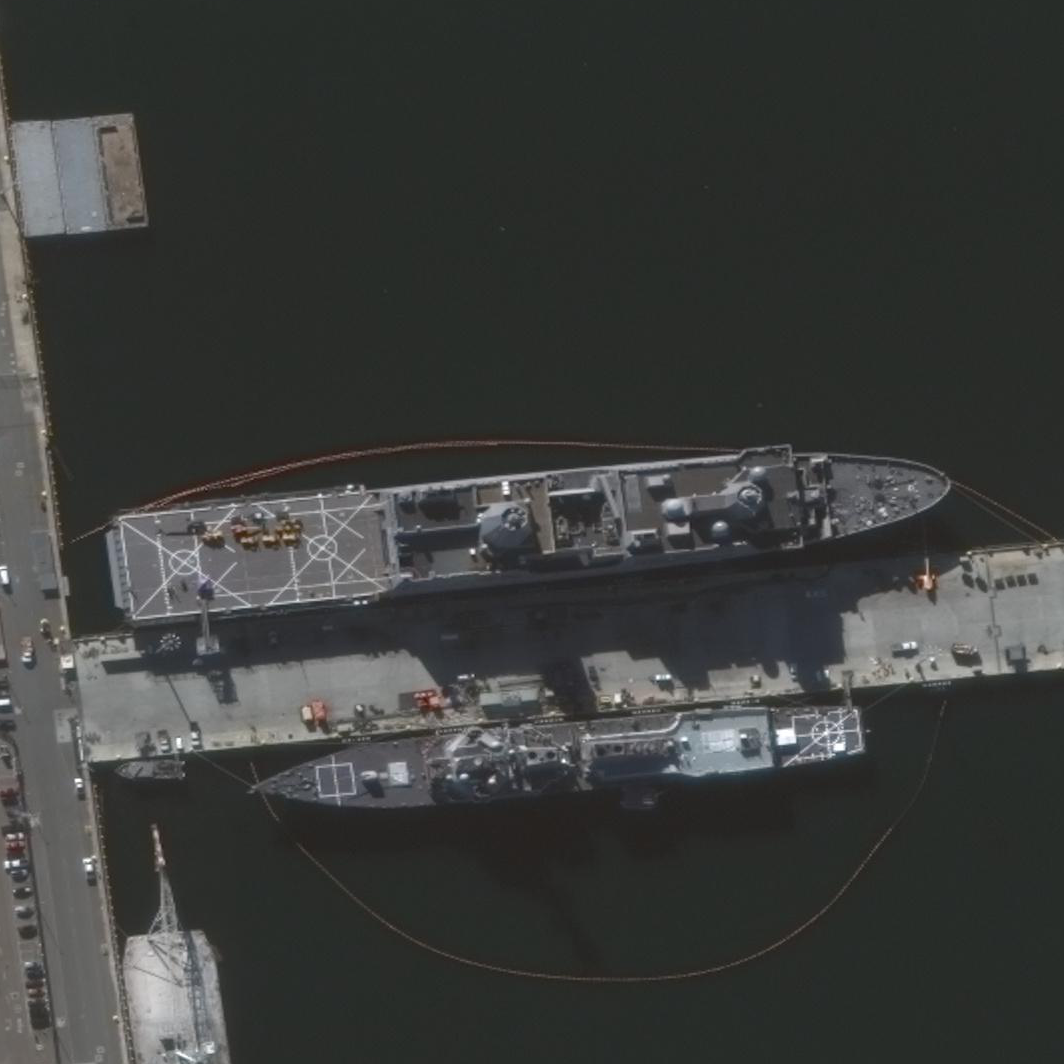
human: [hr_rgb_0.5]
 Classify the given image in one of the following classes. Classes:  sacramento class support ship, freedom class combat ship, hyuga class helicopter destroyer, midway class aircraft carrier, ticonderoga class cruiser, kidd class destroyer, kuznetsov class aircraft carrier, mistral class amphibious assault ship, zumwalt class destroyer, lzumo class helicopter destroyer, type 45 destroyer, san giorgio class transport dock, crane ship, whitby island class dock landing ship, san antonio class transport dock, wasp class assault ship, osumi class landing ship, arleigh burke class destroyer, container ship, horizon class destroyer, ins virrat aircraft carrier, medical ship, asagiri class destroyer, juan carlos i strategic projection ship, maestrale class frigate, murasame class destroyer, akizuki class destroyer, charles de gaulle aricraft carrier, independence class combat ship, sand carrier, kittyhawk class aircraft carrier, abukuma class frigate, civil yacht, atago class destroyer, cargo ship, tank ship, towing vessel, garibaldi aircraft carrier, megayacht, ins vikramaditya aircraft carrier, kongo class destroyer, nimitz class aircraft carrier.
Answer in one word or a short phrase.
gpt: San Antonio class transport dock